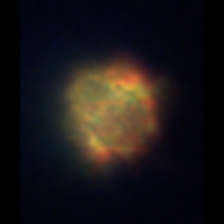
Taxon: Ciliates
Group: Other